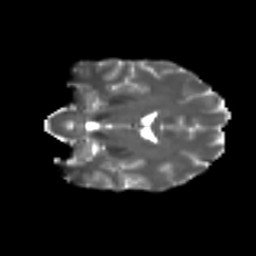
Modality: T2w
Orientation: coronal
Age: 42
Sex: female
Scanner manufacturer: ge
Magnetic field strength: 3 T
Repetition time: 7.8 s
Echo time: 0.0606 s